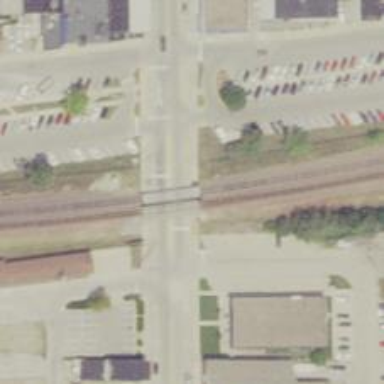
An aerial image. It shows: Crossing for the railway.